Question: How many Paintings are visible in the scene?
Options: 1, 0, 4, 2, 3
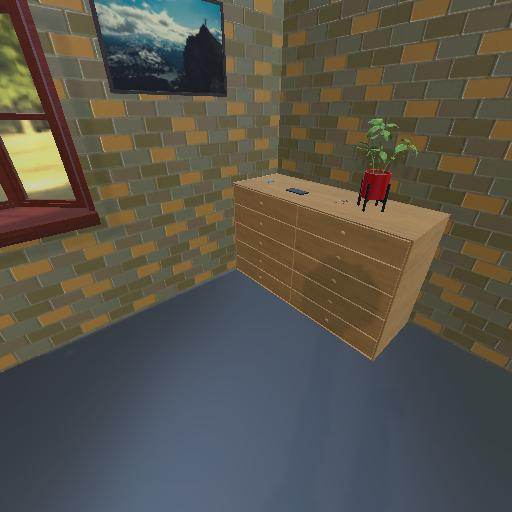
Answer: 1